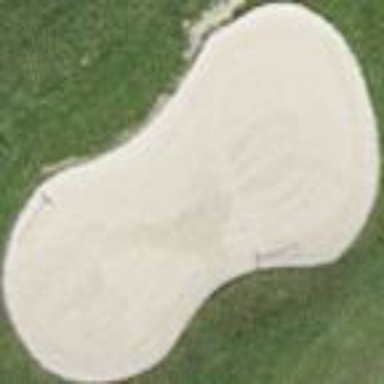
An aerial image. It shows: Golf bunker filled with natural sand.